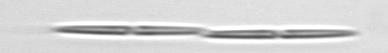
Label: Pseudo-nitzschia